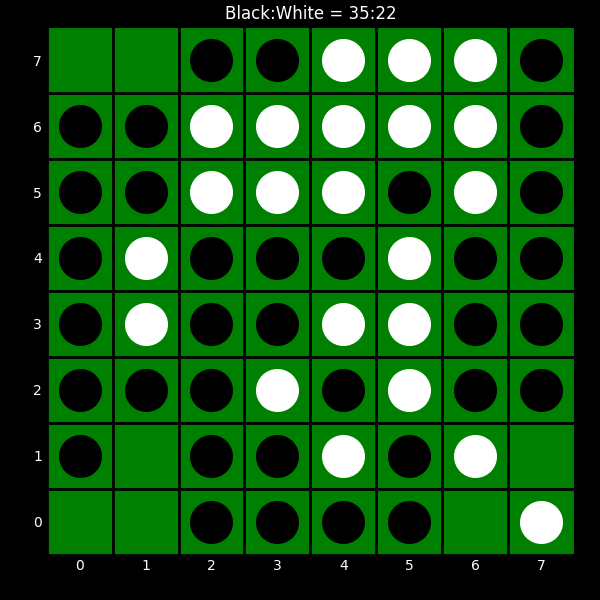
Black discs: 35
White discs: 22